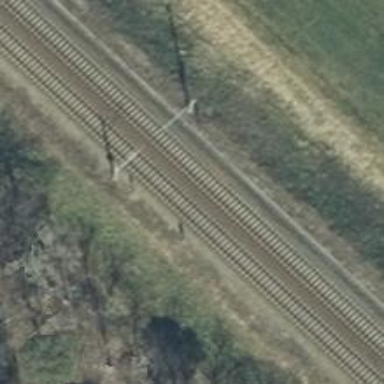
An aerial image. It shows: Railway signal.